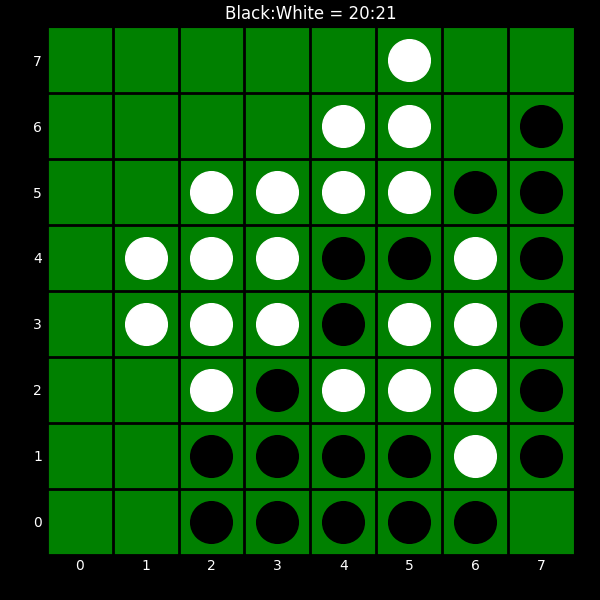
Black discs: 20
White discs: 21